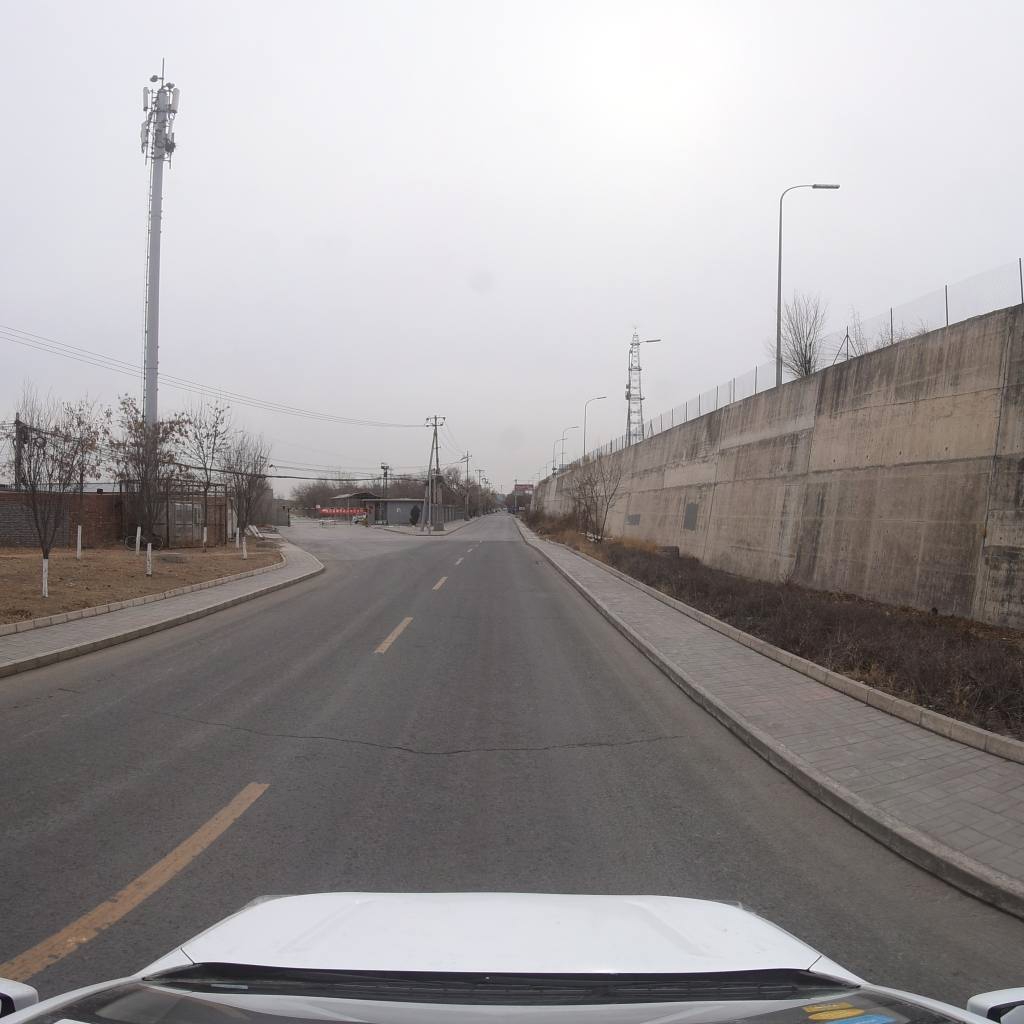
Region: Fengtai
Road damage annotations: transverse crack